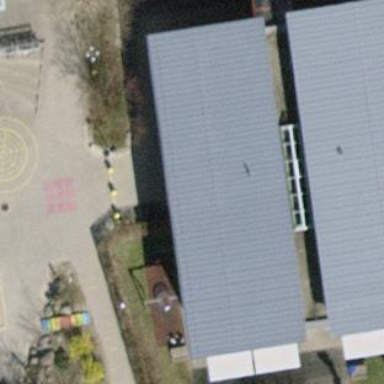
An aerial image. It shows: School building.